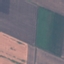
Land use / land cover class: AnnualCrop